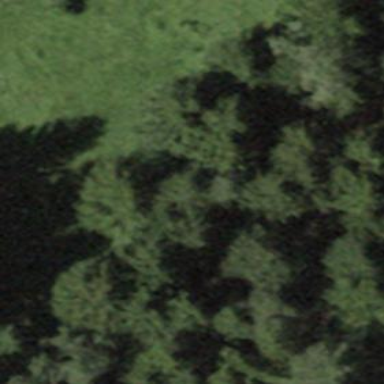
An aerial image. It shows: Forest with mix of leaf types.